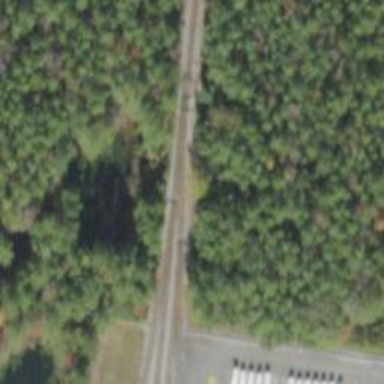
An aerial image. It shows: Rail spur service.